Question: I was trying to do a image slideshow but I failed every attempt. This is a <URL> link. You may notice that black square under the pictures, I do not know how to remove that, if I try removing, the whole slideshow will stop working. Also, this is how it looks in my html:
...
HTML Code:
'''
<div id="section1">
<div class="content">
<div class="sheet">
<h1> Latest.</h1>
<hr/>
<div class="bss-slides demo1" tabindex="1" autofocus="autofocus">
<figure>
<img src="http://leemark.github.io/better-simple-slideshow/demo/img/medium.jpg" width="100%" />
<figcaption>"Medium" by <a href="https://www.flickr.com/photos/thomashawk/<PHONE>/">Thomas Hawk</a>.</figcaption>
</figure>
<figure>
<img src="http://leemark.github.io/better-simple-slideshow/demo/img/colorado.jpg" width="100%" />
<figcaption>"Colorado" by <a href="https://www.flickr.com/photos/stuckincustoms/88370744">Trey Ratcliff</a>.</figcaption>
</figure>
<figure>
<img src="http://leemark.github.io/better-simple-slideshow/demo/img/monte-vista.jpg" width="100%" />
<figcaption>"Early Morning at the Monte Vista Wildlife Refuge, Colorado" by <a href="https://www.flickr.com/photos/davesoldano/<PHONE>">Dave Soldano</a>.</figcaption>
</figure>
<figure>
<img src="http://leemark.github.io/better-simple-slideshow/demo/img/sunrise.jpg" width="100%" />
<figcaption>"Sunrise in Eastern Colorado" by <a href="https://www.flickr.com/photos/35528040@N04/<PHONE>">Pam Morris</a>.</figcaption>
</figure>
<figure>
<img src="http://leemark.github.io/better-simple-slideshow/demo/img/colorado-colors.jpg" width="100%" />
<figcaption>"colorado colors" by <a href="https://www.flickr.com/photos/cptspock/<PHONE>">Jasen Miller</a>.</figcaption>
</figure>
</div>
<!-- // bss-slides -->
</div>
</div>
</div>
'''
Thanks in advance.
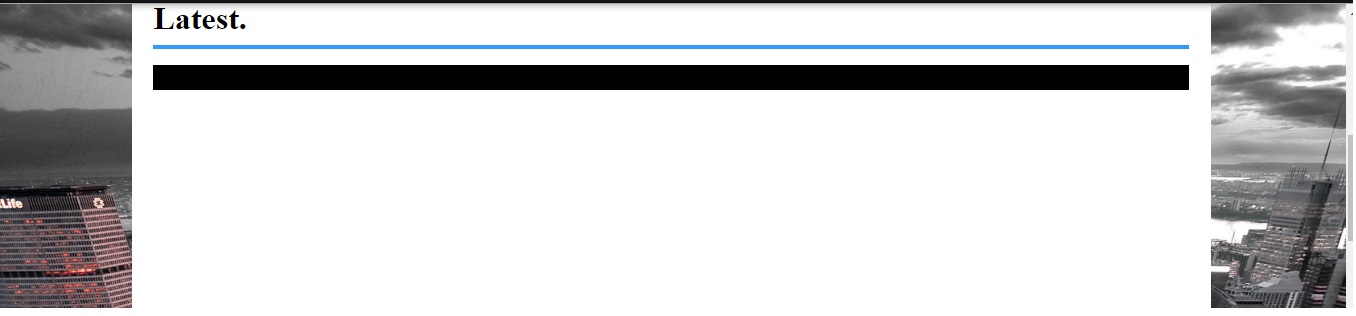
Answer: This is helping ?
'''
/* if you want */
.bss-slides {
background: transparent;
}
/* align slides with container */
.bss-slides figure {
margin: 0;
}
/* button on top of it */
.bss-fullscreen {
z-index: 99;
}
'''